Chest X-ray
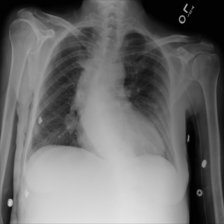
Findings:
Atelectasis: negative
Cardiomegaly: negative
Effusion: negative
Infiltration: negative
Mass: negative
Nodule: negative
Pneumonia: negative
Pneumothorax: negative
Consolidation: negative
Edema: negative
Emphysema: negative
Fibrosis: negative
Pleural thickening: negative
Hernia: negative